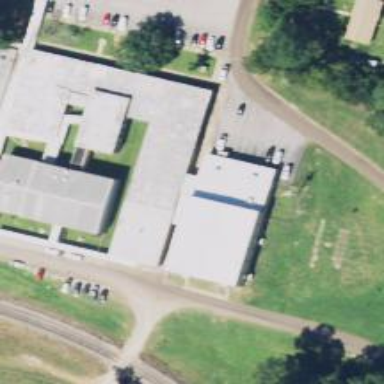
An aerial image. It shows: School.